Question: I'm developing an iOS app with Xcode.
How can I create a button that holds a fixed position on the screen...even on a TableView?
One example is the blue round button that is at the bottom of the screen in some scenes on Foursquare app.

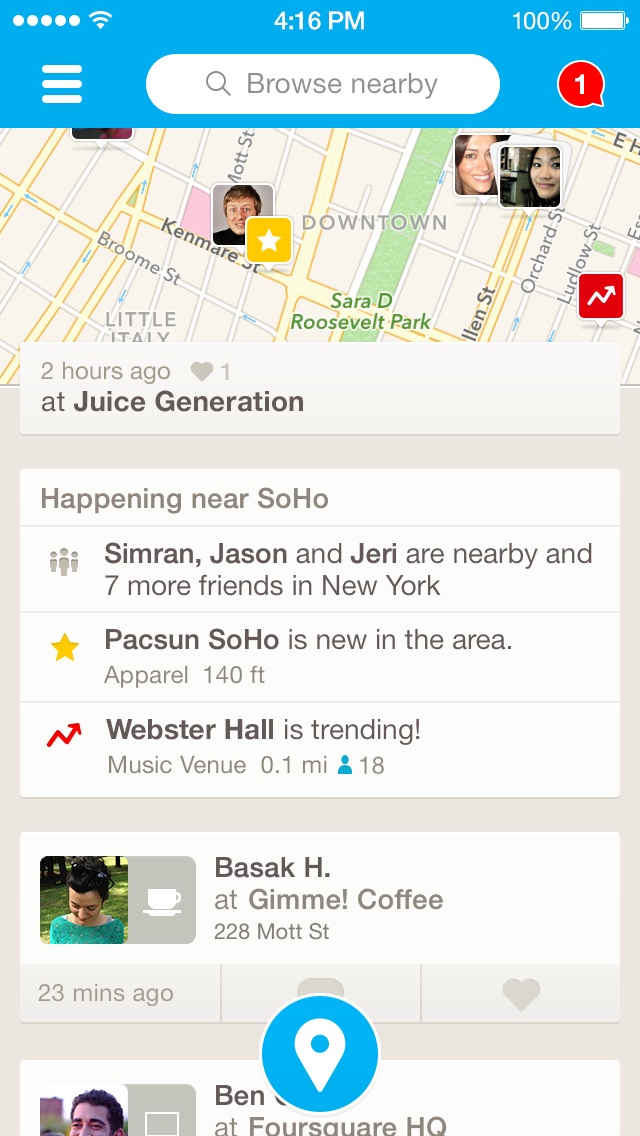
Answer: Add the button to the view that holds the tableView, not to the table view itself. Either bring it (the button) to front, or add it after the tableView so that it is in top of it.